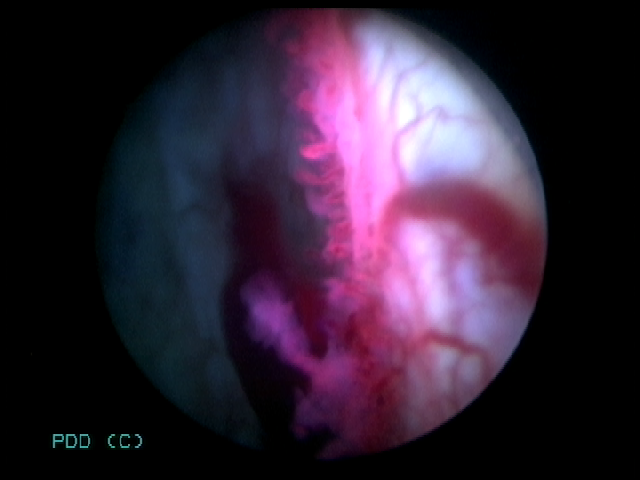
Modality: BLC
Class: Malignant
Subclass: HighGradePapillary
Lesion: Multifocal
Multifocal: 2 to 7
Stage: Ta
Morphology: Papillary
Bladder cancer association: Yes